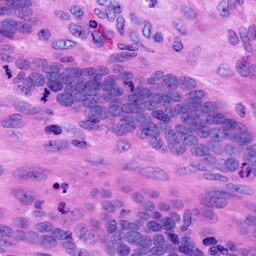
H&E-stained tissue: Ovarian